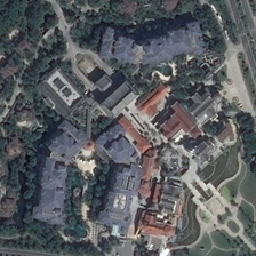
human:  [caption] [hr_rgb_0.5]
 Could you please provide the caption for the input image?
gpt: these trees are very deep in color .

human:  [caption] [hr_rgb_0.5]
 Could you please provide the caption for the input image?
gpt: There are many green trees in this resort.

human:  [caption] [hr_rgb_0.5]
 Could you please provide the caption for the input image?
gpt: The resort has many green trees.

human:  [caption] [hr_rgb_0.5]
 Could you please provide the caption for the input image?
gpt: There are a lot of green trees in the resort.

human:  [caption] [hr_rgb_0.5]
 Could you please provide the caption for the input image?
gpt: Many green tree Resorts